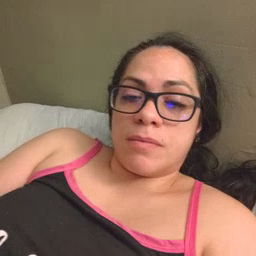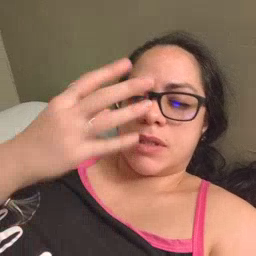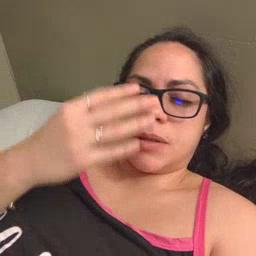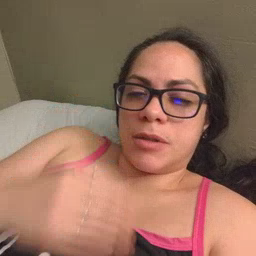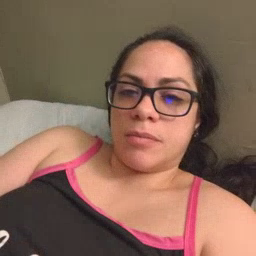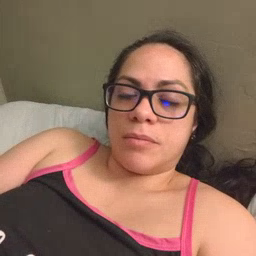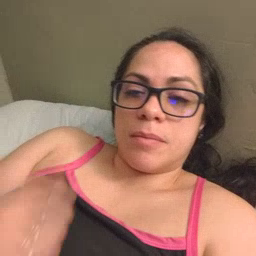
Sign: sleepy